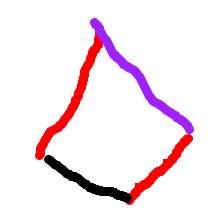
Shape: kite